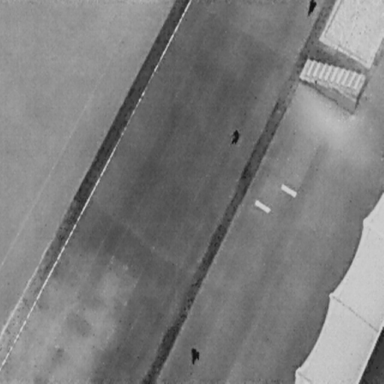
There are three People in the infrared image.